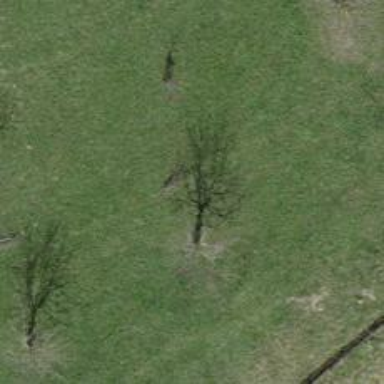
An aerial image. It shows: Beautiful tree in nature.